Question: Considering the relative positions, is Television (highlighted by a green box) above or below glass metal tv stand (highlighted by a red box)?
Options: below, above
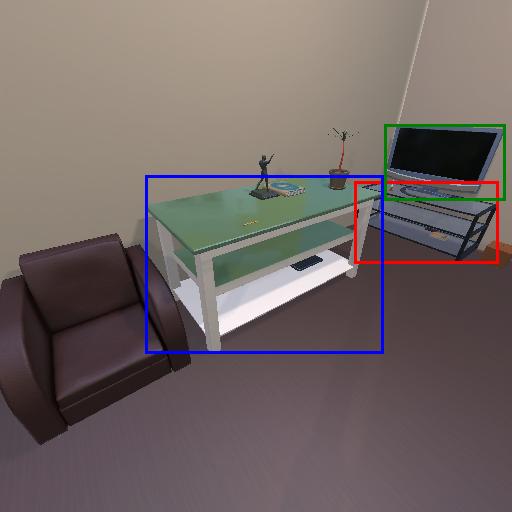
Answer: below